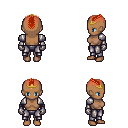
a pixel art fantasy rpg character, female body template, human, dark skin, steel arm armor, metal pants, red short mohawk hairstyle, gold tiara, metal gloves, four views (front, back, left, right), 2x2 character sprite sheet, small pixel art, hard edges, no anti-aliasing